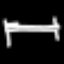
Label: bed